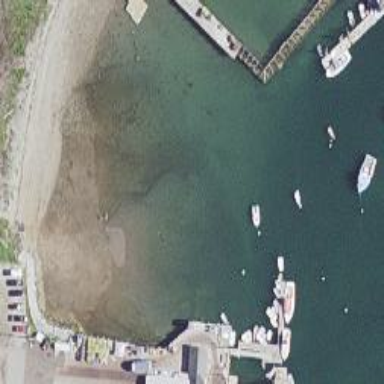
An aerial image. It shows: Marina on leisure land.